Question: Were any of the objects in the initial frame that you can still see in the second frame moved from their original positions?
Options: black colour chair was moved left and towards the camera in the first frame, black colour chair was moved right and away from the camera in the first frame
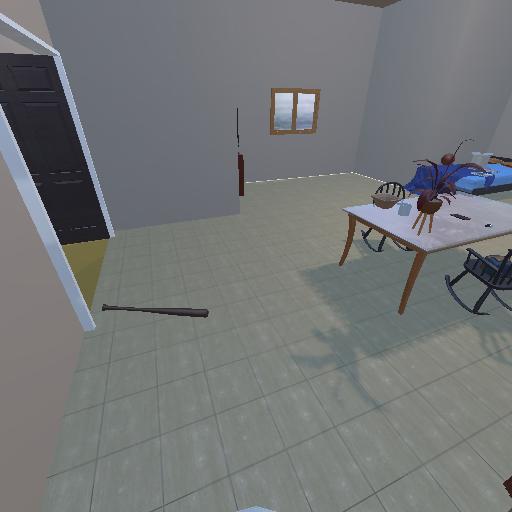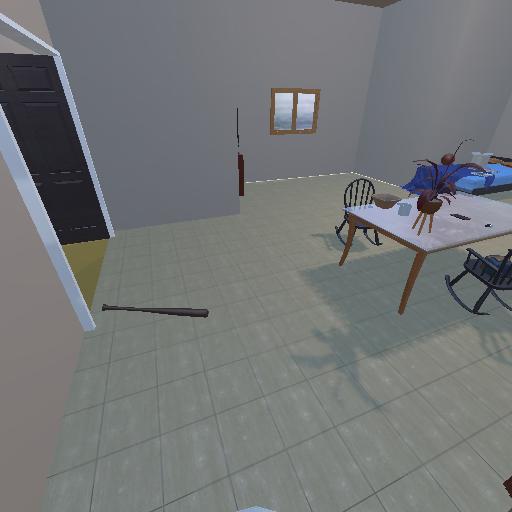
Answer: black colour chair was moved left and towards the camera in the first frame